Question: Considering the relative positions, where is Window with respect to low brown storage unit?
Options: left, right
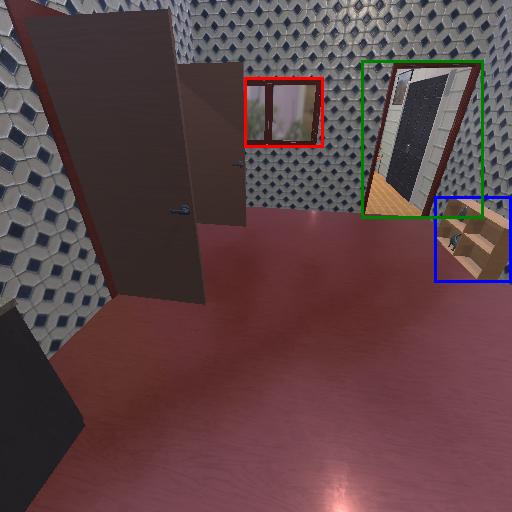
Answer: left